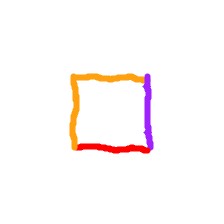
Shape: square